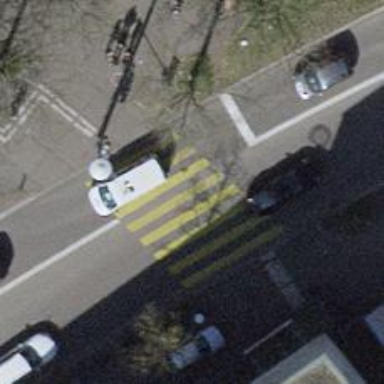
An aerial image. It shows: Zebra crossing with traffic signals.